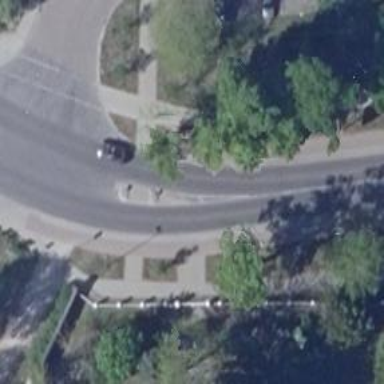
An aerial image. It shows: Road with traffic signals.